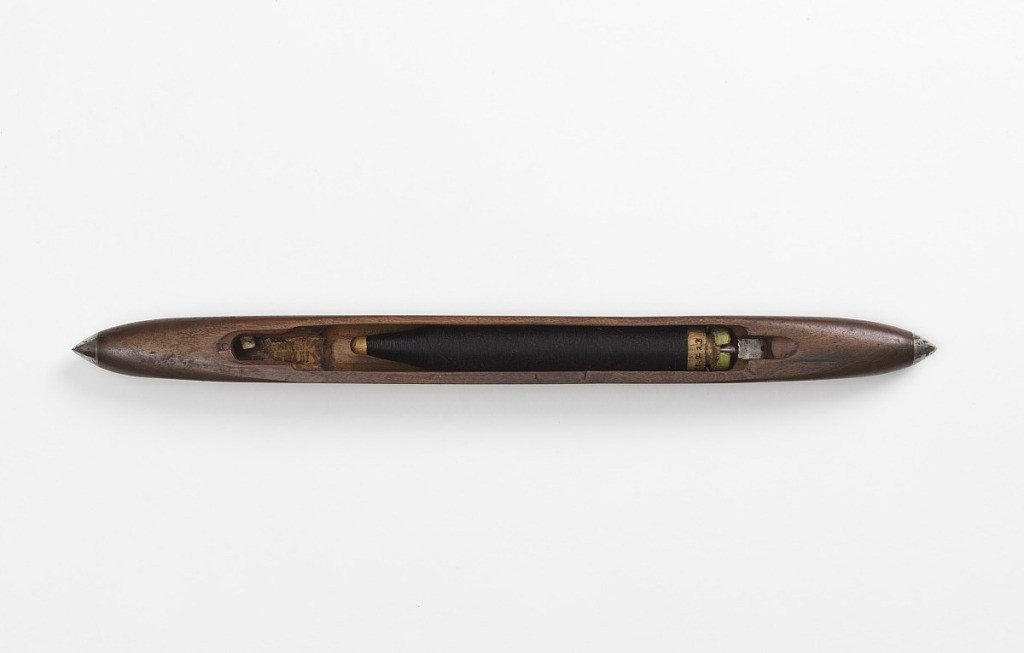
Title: Shuttle and bobbin
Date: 19th century
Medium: wood with metal fixtures
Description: A dark finely grained wooden shuttle with ends tipped with metal. Metal rod for holding bobbin. With a wooden bobbin wound with black silk thread.